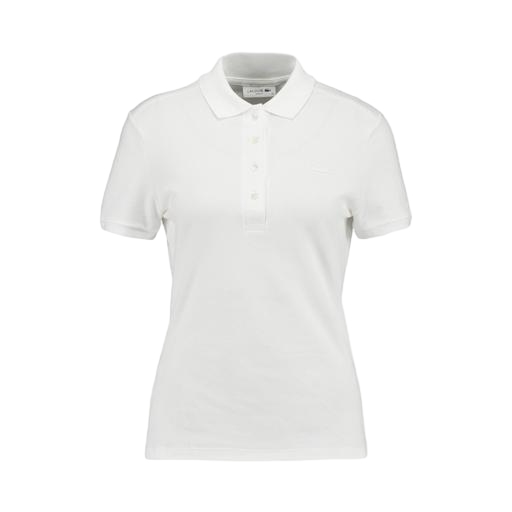
skinny-fit polo shirt, skinny-fit stretch polo shirt, short sleeve polo, white background